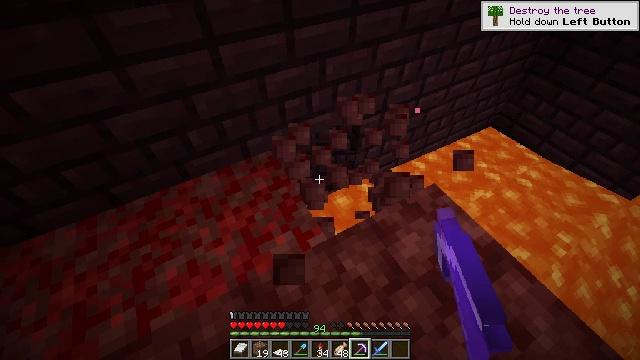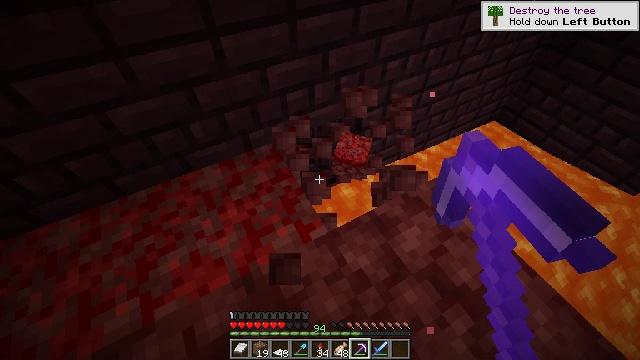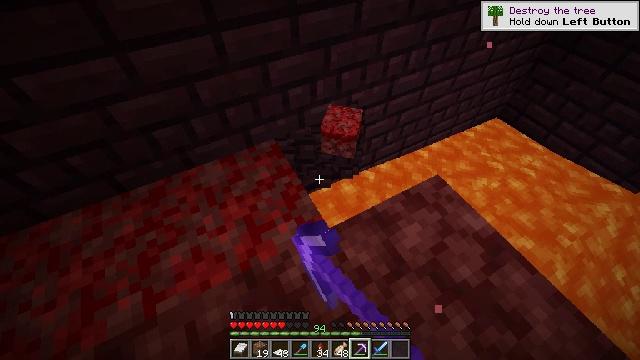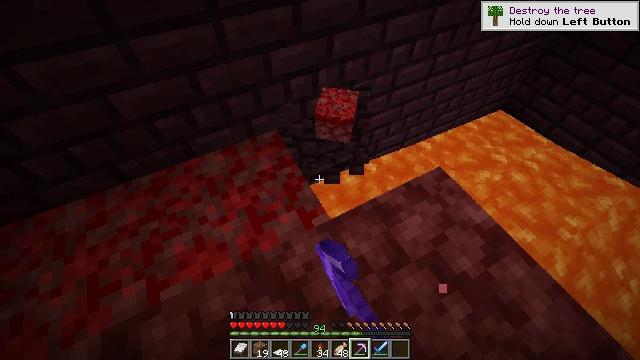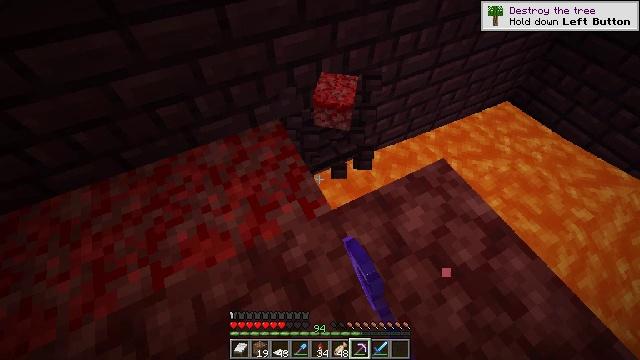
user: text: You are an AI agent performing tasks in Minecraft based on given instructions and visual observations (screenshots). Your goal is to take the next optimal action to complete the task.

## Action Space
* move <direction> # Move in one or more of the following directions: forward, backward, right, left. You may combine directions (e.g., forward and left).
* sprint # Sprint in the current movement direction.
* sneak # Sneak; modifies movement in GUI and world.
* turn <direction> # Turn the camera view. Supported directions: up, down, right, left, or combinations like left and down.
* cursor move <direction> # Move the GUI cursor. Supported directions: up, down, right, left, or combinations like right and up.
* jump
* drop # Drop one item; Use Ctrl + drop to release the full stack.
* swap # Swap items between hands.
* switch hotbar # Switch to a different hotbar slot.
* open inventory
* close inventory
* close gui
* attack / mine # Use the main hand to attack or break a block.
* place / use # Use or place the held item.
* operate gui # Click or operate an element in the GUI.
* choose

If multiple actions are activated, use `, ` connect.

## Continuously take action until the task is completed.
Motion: motion action
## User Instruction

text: Collect nether bricks for building.
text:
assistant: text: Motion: turn down, attack / mine
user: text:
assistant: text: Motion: attack / mine
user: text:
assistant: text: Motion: turn down, attack / mine
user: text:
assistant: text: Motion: turn down, attack / mine
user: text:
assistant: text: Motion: no_op